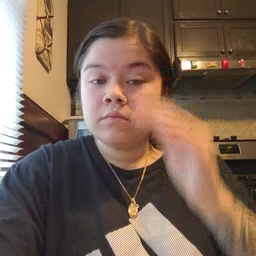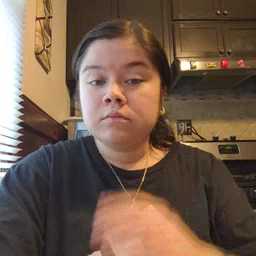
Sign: orange